二年级 · 度量几何学
下面哪些角是直角, 哪些角是锐角, 哪些角是钝角? (填序号)

(1)

(2)

(3)

(4)

(5)

(6)

(7)

针角:

直角:

锐角:
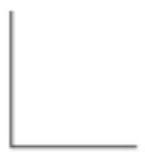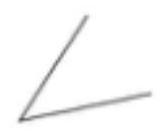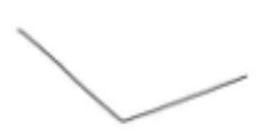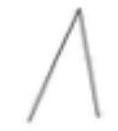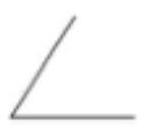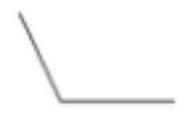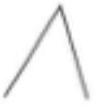
答案: (3)(6); (1) (8); (2) (4) (5)(7)